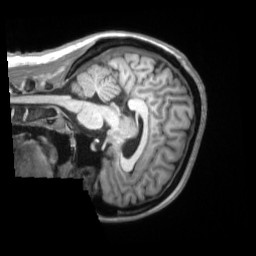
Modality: T1w
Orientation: sagittal
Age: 26
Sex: female
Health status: ill
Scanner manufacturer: siemens
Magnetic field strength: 3 T
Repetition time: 2.2 s
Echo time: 0.00157 s